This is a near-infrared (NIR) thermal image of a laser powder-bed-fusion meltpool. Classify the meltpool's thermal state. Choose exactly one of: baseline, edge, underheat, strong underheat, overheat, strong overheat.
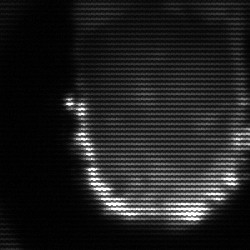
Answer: baseline